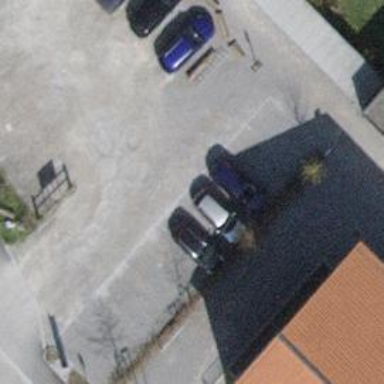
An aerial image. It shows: Parking area with surface.